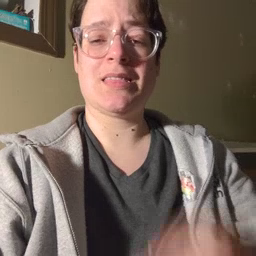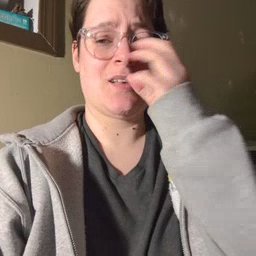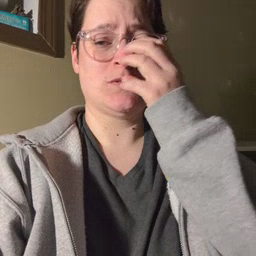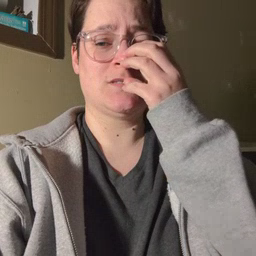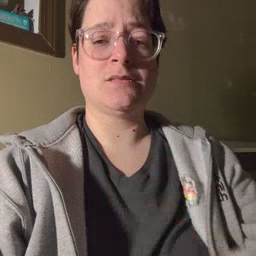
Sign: clown